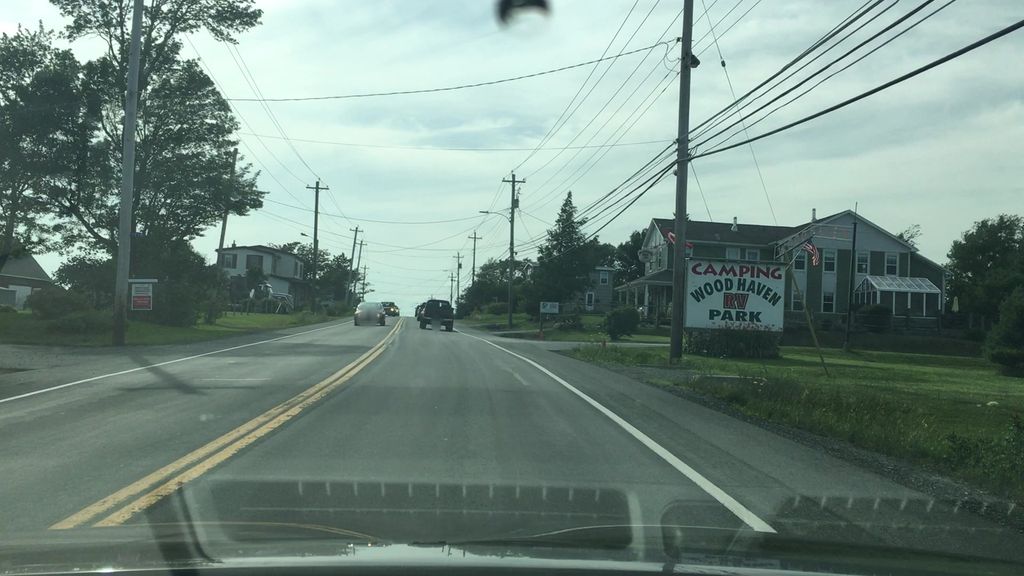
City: halifax